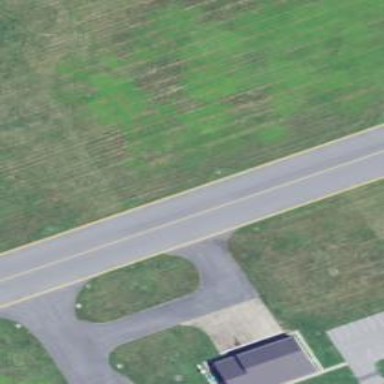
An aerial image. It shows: View of taxiway at the airport.